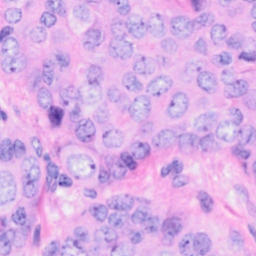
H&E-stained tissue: Breast